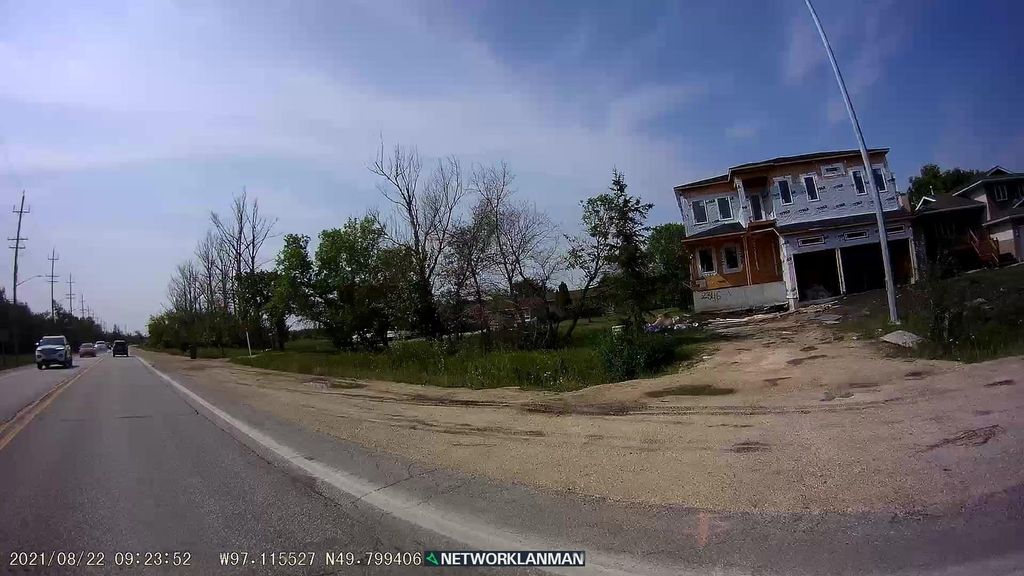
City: winnipeg